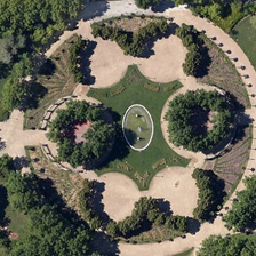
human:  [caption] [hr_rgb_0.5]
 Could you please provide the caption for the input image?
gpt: Many trees are organized into interesting patterns.

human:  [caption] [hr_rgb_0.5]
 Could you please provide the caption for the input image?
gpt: Many trees are organized into interesting patterns.

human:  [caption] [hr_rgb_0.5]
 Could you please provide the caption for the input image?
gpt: Many trees are arranged in interesting patterns.

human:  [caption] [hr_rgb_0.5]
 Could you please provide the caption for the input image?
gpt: Many trees are organized into interesting patterns.

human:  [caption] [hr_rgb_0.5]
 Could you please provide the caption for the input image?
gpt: the roads are arranged in geometric shapes .